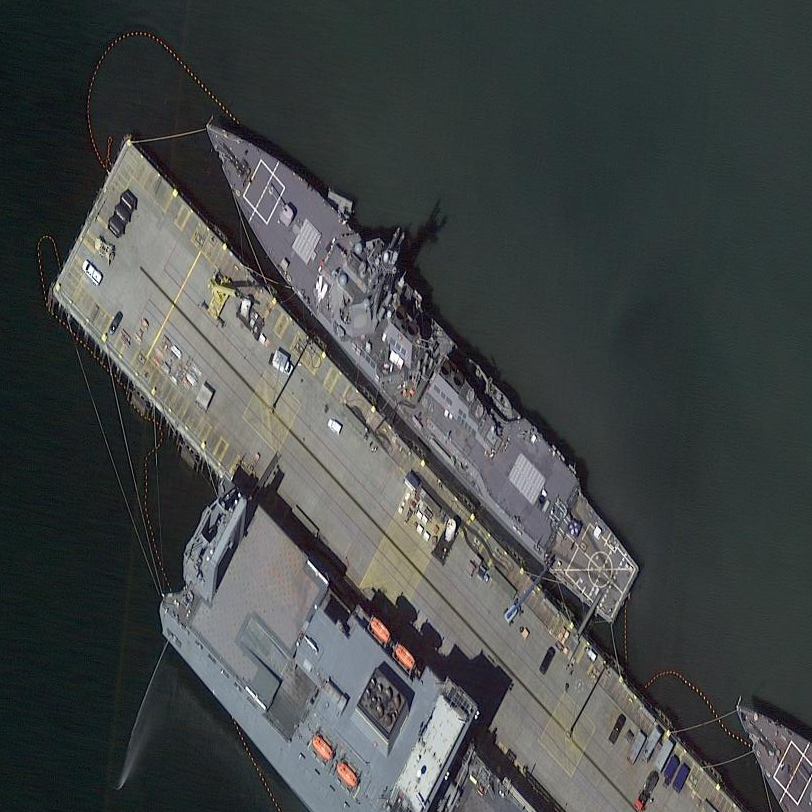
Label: destroyer